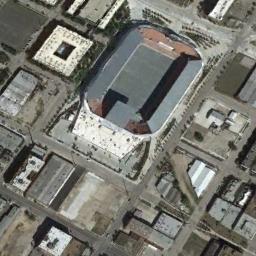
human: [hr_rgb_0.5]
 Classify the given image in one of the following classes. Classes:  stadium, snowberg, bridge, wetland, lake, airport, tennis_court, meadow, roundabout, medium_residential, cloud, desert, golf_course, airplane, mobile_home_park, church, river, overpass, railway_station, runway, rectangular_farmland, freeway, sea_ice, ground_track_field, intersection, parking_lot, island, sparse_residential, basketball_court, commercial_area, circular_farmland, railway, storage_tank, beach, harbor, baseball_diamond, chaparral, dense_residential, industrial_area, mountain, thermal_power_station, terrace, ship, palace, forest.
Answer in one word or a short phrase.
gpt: stadium